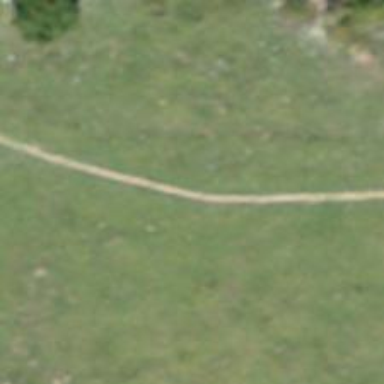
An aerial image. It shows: Path covered with grass.